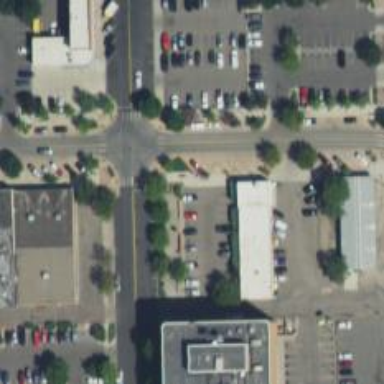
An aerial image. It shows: Parking space.